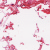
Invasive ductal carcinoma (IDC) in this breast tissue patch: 0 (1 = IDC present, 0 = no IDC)